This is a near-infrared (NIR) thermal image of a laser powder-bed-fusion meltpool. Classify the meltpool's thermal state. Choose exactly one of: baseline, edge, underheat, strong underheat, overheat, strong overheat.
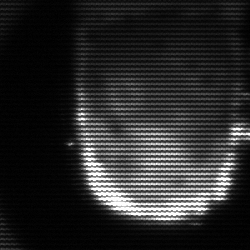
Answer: baseline